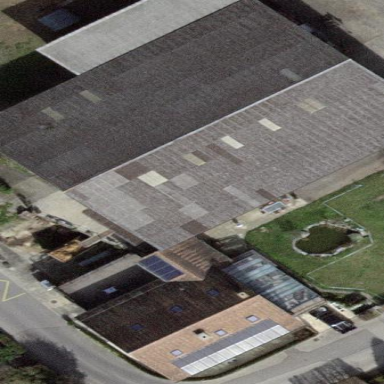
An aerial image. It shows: View of roof of building.